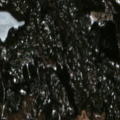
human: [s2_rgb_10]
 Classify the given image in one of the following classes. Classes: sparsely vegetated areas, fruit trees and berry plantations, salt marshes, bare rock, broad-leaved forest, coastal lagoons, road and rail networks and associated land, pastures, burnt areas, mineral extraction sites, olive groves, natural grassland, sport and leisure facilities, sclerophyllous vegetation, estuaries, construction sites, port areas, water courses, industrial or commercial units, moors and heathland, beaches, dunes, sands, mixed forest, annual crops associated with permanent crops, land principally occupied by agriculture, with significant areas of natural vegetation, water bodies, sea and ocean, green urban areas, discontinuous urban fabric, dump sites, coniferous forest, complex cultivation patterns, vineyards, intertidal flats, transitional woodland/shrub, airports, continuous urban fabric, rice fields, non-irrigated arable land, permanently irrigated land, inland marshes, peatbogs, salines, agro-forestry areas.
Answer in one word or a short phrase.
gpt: coniferous forest, mixed forest